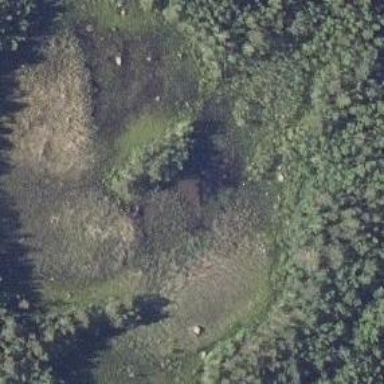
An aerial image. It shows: Bog wetland area.